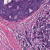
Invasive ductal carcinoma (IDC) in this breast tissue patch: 1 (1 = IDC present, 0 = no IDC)